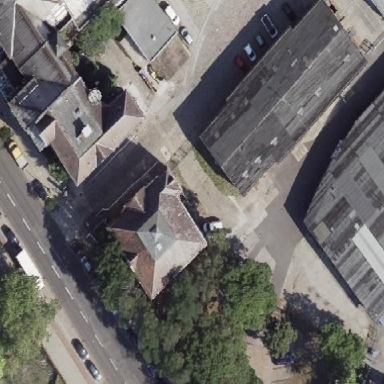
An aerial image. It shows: Industrial building with corner saltbox roof shape.